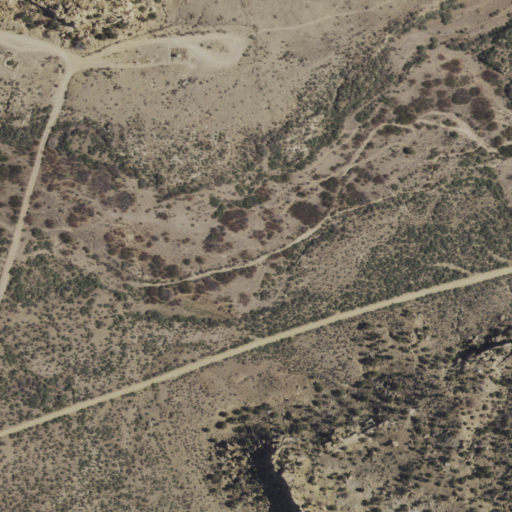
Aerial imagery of valley in New Mexico named Cuervo Canyon containing shrub and open development